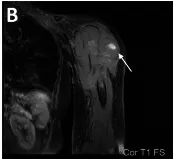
Further characterization of left humeral aggressive bony lesion. A-H: The known mass lesion about the proximal humerus is again demonstrated. It extends to involve the humeral head and extends inferiorly to the level of the mid-humeral shaft. This measures approximately 10.3 cm anterior-posterior by 8.3 cm medial-lateral by 15.9 cm craniocaudad. This replaces the marrow about the proximal humerus and there is associated soft tissue extension and pathologic fracturing. The lesion is predominately hypointense/isointense on T1-weighted sequences with some T1 hyperintense signal of the lateral deltoid region (A-D).
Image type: radiology (mri)